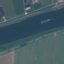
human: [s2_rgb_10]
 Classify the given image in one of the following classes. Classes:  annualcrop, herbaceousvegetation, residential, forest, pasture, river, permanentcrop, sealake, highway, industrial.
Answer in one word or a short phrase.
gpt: River